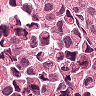
Metastatic tissue present: yes